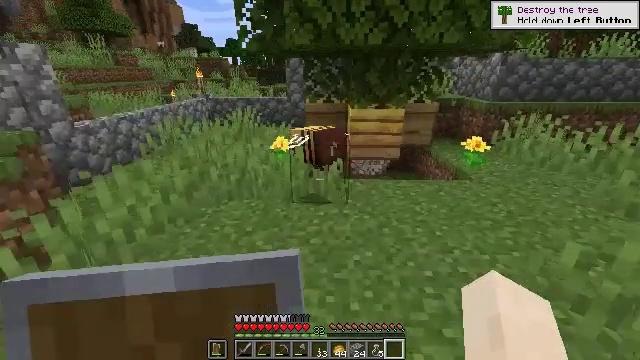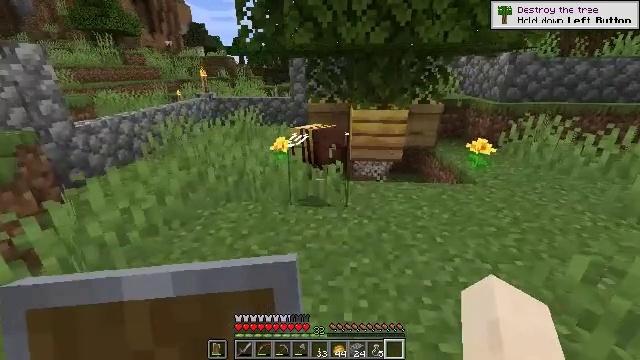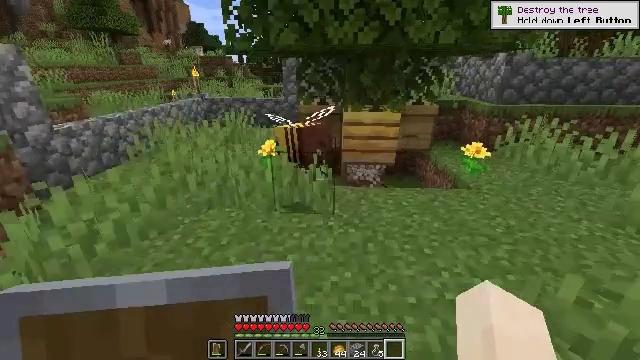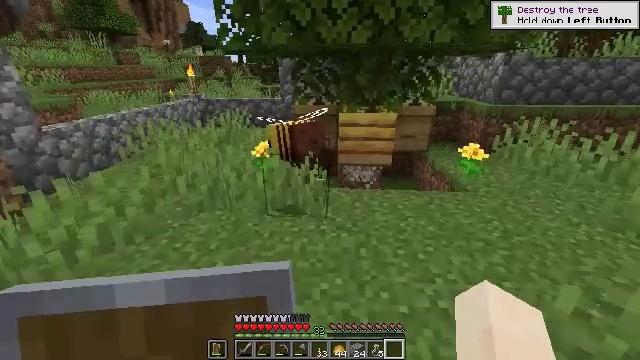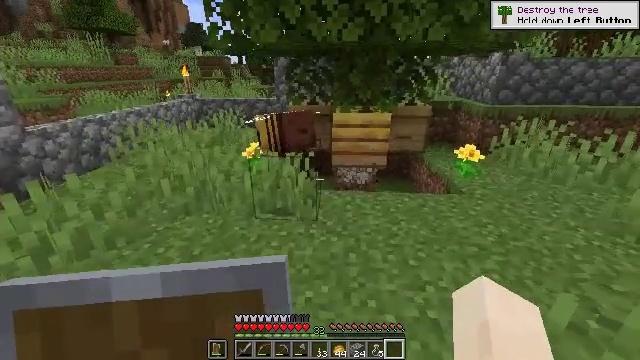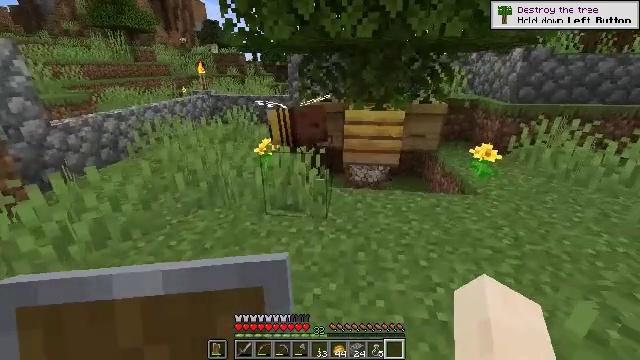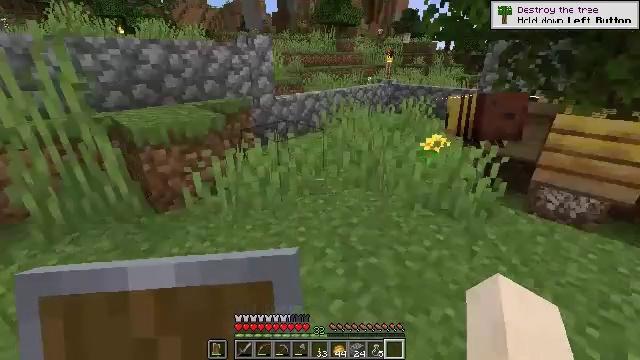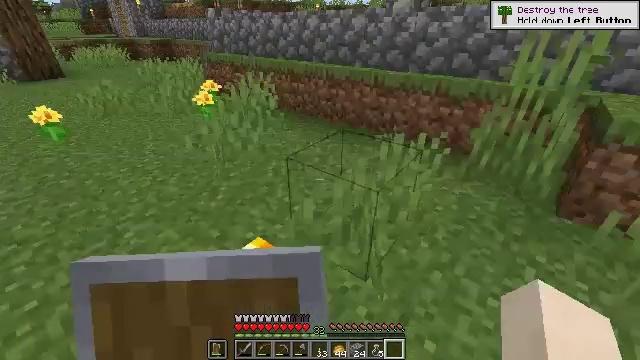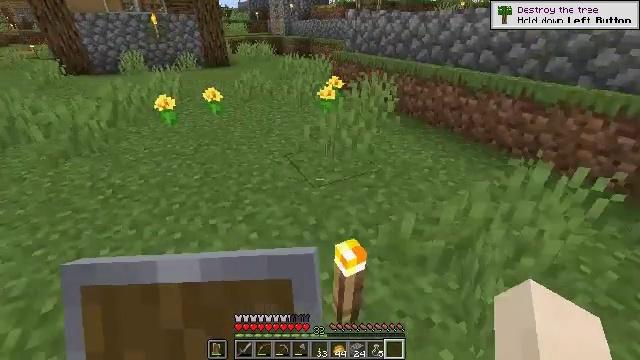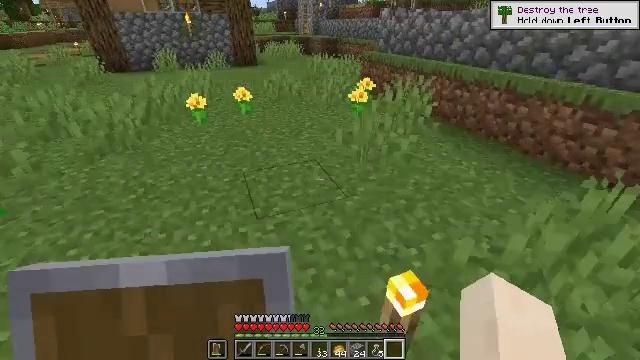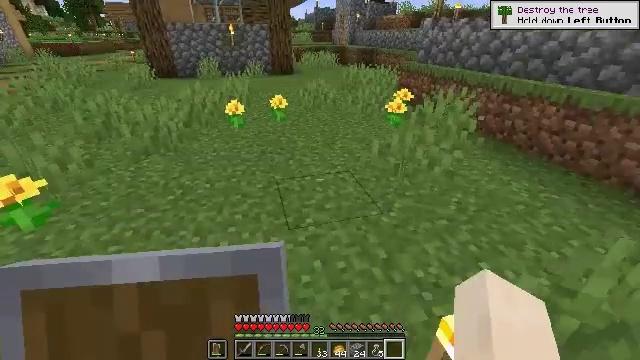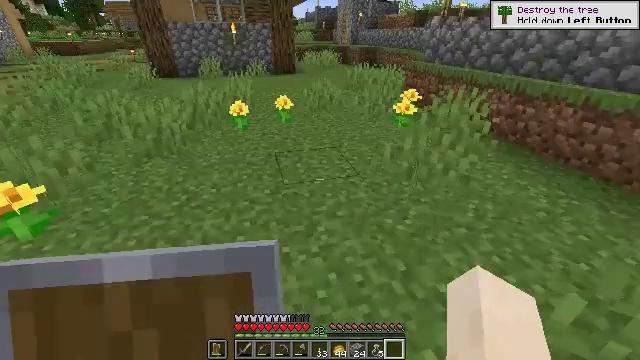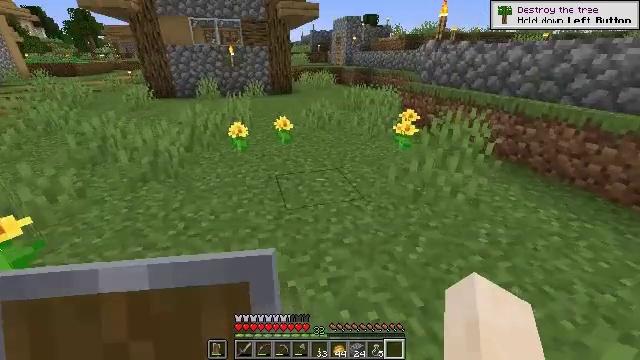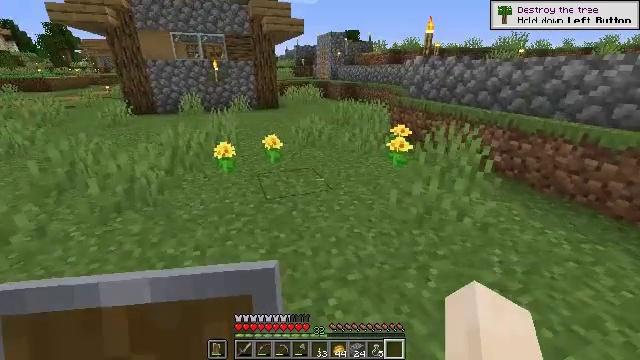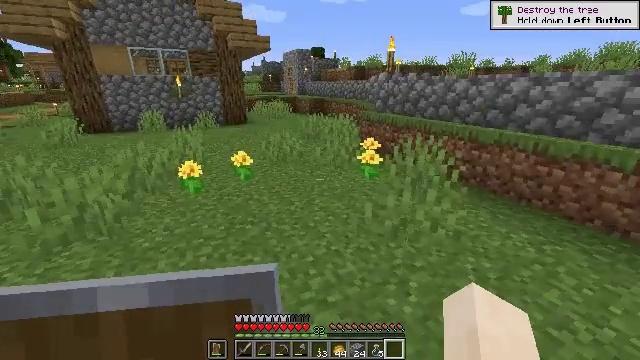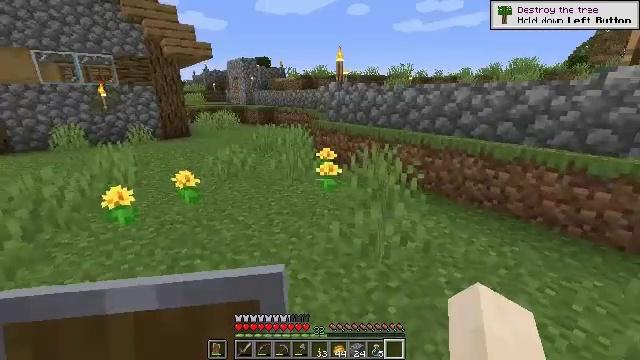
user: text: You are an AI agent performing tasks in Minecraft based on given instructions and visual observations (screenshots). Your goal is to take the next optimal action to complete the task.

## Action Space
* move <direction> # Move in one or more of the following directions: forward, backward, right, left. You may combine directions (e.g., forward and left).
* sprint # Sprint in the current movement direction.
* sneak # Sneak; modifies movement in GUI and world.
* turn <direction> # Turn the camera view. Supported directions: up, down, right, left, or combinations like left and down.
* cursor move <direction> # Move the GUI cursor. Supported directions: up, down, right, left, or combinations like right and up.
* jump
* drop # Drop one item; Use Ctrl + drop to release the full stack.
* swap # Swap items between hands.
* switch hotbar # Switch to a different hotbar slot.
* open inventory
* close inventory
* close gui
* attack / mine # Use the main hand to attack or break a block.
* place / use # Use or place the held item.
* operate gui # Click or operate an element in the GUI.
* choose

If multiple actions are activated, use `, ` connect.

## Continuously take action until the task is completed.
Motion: motion action
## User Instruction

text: Gather dandelions in the field.
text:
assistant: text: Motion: move forward and move right, turn left
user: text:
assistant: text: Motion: move forward and move right
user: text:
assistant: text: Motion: no_op
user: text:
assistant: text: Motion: no_op
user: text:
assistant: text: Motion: turn left
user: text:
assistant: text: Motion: move left, turn left and down
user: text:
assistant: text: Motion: move left, turn left and down
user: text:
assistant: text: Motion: move forward and move left, turn left
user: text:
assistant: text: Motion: move forward and move left, turn left
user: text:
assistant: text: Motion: move forward and move left, turn left and up
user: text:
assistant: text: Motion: move forward and move left
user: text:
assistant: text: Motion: move forward, turn right and up
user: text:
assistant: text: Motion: move forward, turn right and up
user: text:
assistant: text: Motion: move forward, turn right and up
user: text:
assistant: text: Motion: move forward, turn right and up
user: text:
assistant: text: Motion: move forward
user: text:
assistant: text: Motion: move forward
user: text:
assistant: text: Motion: move forward
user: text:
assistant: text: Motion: move forward
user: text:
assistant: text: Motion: move forward and move left, turn right and down
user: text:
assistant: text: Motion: move forward and move left, turn right and down
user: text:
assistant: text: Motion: move forward, turn down
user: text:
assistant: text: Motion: move forward, turn down
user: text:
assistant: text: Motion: move forward, attack / mine
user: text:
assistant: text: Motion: move forward, attack / mine
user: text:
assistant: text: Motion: move forward
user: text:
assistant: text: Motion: move forward
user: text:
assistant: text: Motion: move forward
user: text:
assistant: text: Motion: move forward
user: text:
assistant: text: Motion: move forward, turn down